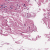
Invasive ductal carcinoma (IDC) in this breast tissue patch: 0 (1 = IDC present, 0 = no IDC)